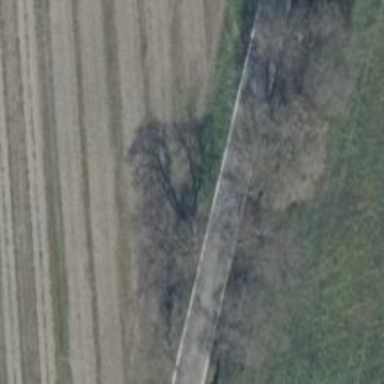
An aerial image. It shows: Deciduous tree with broadleaved leaves.